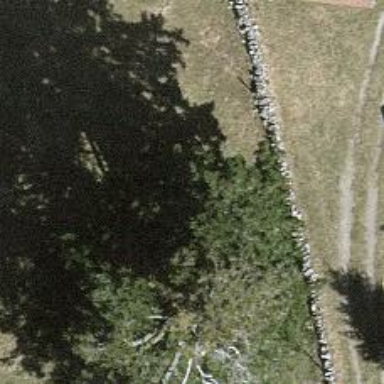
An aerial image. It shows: Single tag "natural: tree."